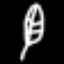
Label: leaf